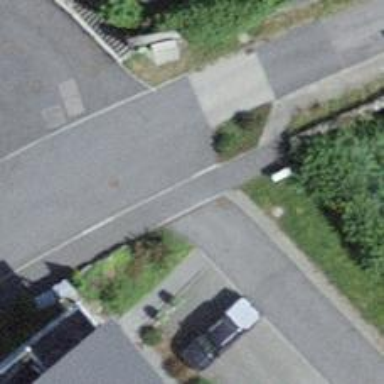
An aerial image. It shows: Service road.